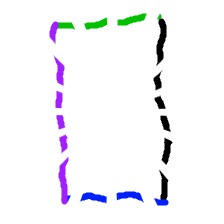
Shape: rectangle